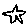
Label: star